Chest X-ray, AP view. Patient: 65 years old, sex M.
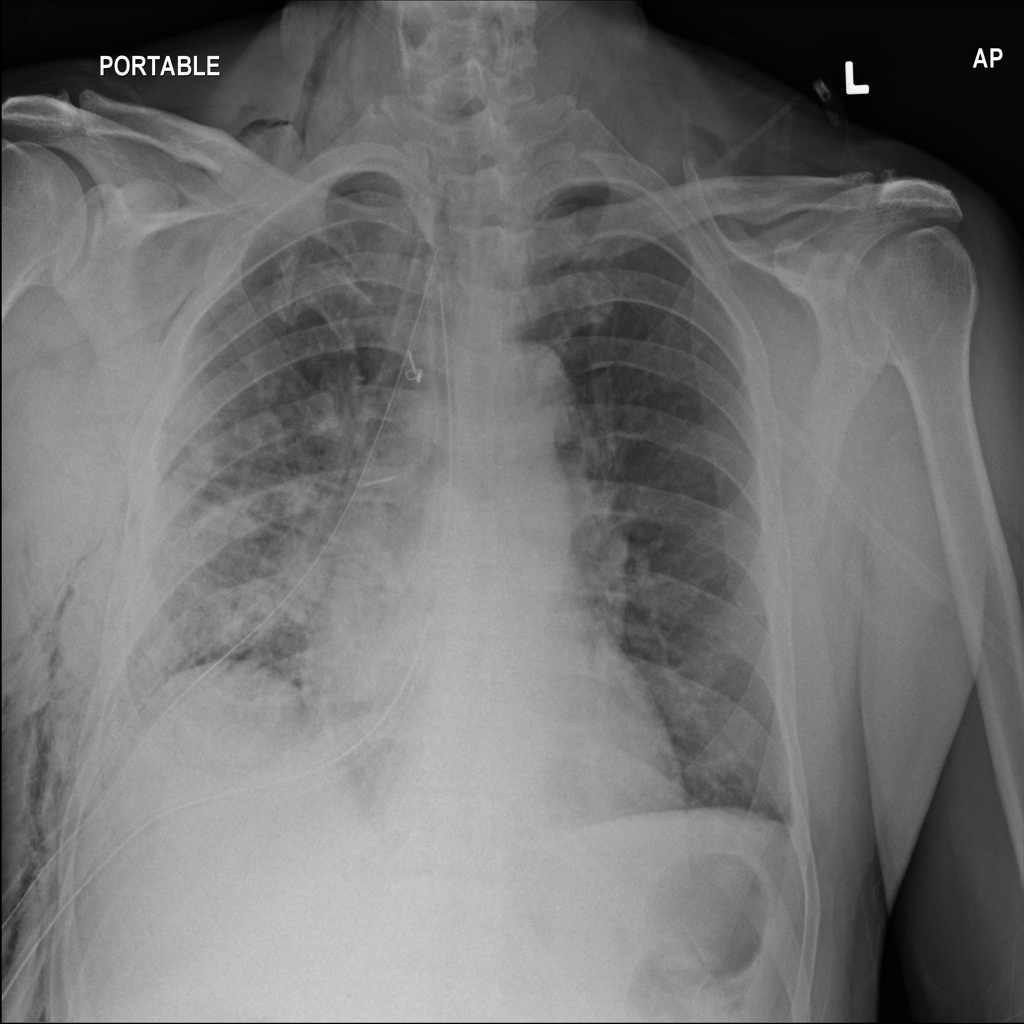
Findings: Emphysema